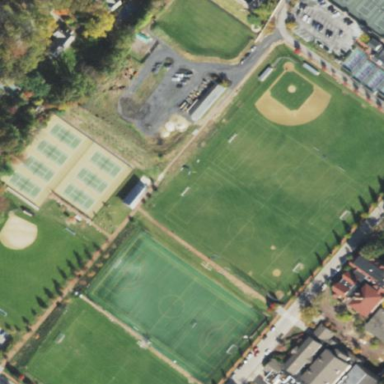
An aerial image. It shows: Recreation ground.